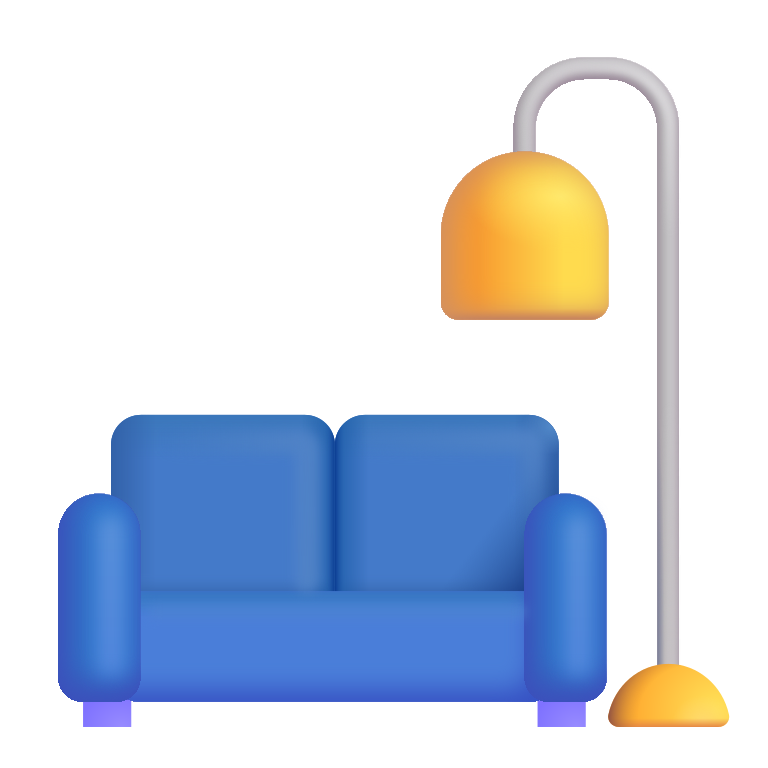
couch and lamp color